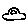
Label: car